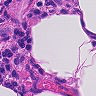
Metastatic tissue present: no